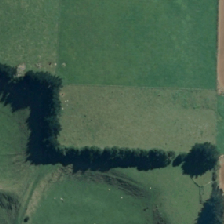
Land cover: shortrotation_cropland